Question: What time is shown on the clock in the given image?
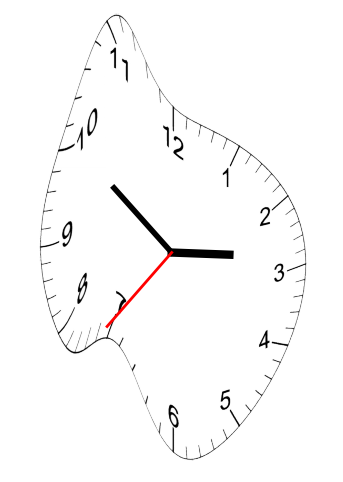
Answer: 02:50:36